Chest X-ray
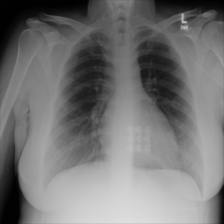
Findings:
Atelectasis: negative
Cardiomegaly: negative
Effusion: negative
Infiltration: negative
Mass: negative
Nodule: negative
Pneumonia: negative
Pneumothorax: negative
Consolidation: negative
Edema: negative
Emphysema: negative
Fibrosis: negative
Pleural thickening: negative
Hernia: negative